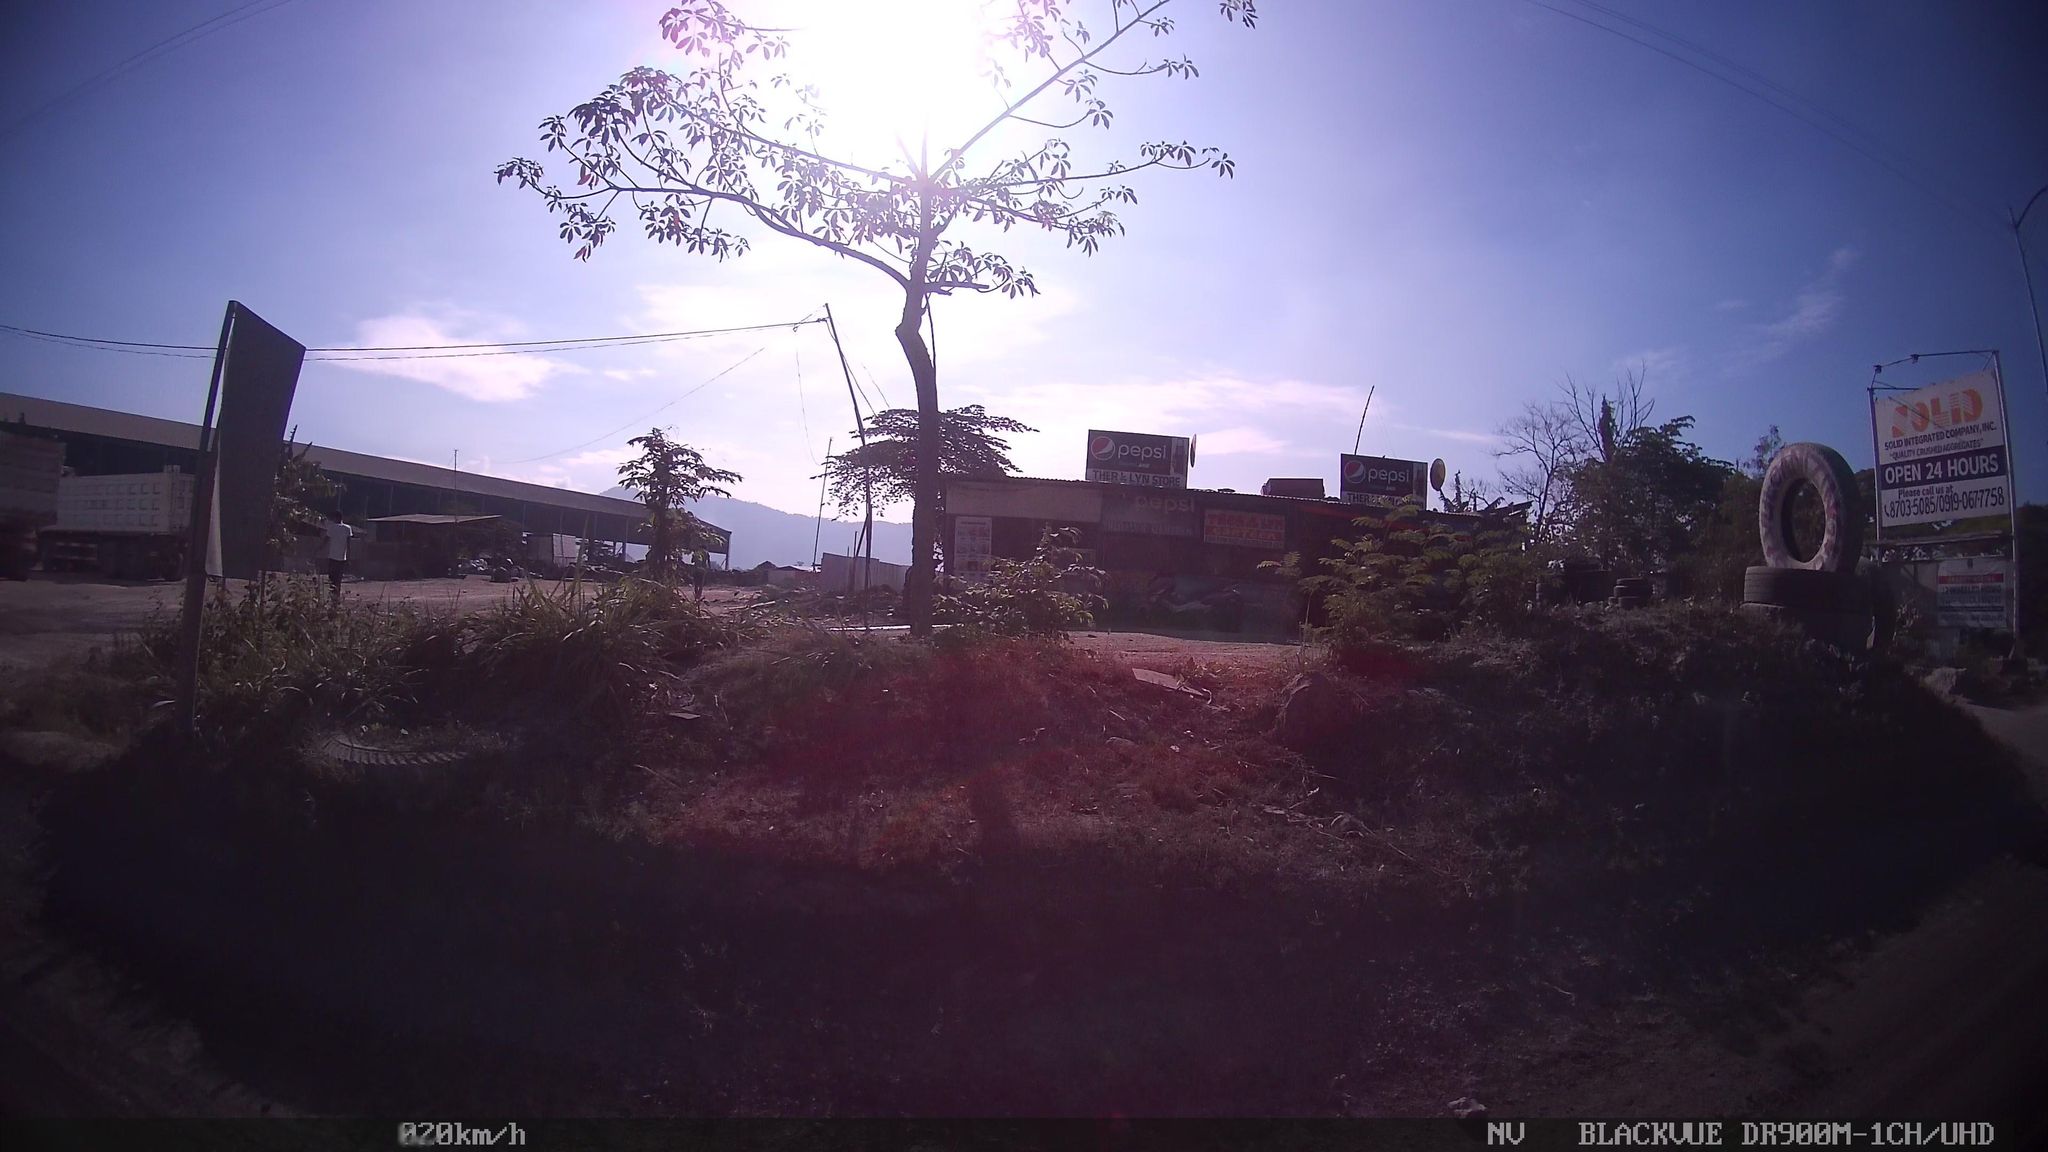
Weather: snowy
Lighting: dusk/dawn
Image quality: good
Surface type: driving surface
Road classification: secondary
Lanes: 2.0
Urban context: urban centre
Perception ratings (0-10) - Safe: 0.53, Lively: 2.57, Beautiful: 6.61, Boring: 3.94, Depressing: 6.52, Wealthy: 0.86